Question: well i'm trying to create a ExpandableListView like Spotify it does... But i don't have any idea how do disable the LinearLayout to act like a button (Expand the list) I have created a image which should describe what i like. I like to have the possibility to handle a click on the text / image (parent) as a normal interaction. A click on the right button should expand the list like in Spotify...

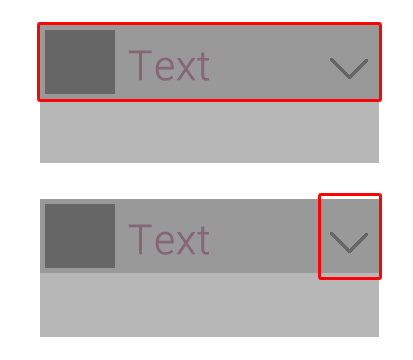
Answer: This is the onCreate from the ChannelList which extends ListFragment. It stores the data and generate a new Adapter if the Fragment is called.
'''
@Override
public View onCreateView(LayoutInflater inflater, ViewGroup container, Bundle savedInstanceState)
{
m_ListView = new ExpandableListView(getActivity());
m_ListView.setId(android.R.id.list);
m_ListView.setChoiceMode(ListView.CHOICE_MODE_MULTIPLE_MODAL);
m_ListView.setMultiChoiceModeListener(m_MultiChoiceModeListener);
m_ChannelListAdapter = new ChannelListAdapter(getActivity(), this);
m_ListView.setAdapter(m_ChannelListAdapter);
m_ListView.setGroupIndicator(null);
m_ListView.setOnGroupClickListener(this);
return m_ListView;
}
'''
On the Adapter i have the getGroupView Method which look like:
'''
public View getGroupView(int i, boolean b, View view, ViewGroup viewGroup) {
if (view == null)
{
view = inflater.inflate(R.layout.layout_channelwithimage, viewGroup, false);
}
TextView textView = (TextView) view.findViewById(R.id.labelwithimage);
textView.setText(getGroup(i).toString());
ImageButton imbu = (ImageButton) view.findViewById(R.id.imageButton);
//imbu.setOnClickListener(this);
imbu.setFocusable(false);
return view;
}
'''
So if i register the ImageButton in the adapter it will call the onClick from the adapter. But in the onClick i do not know which group was clicked... If i do not register the button on any listener it will not call the onGroupClick from the ChannelList...